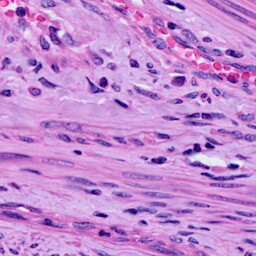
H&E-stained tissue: Cervix